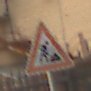
Verkehrszeichen: Arbeitsstelle
Umgebung: Outdoor, Urban
Tageszeit: MorningAfternoon
Wetter: Overcast
Licht: Natural
Jahreszeit: NotSpecified
Kontrast: LowContrast